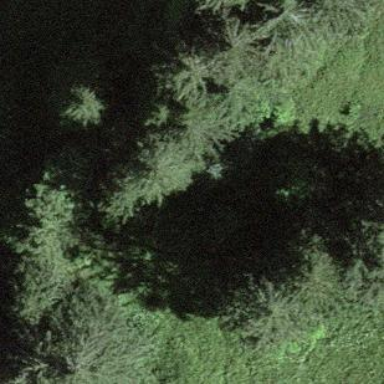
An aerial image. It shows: Forest area.